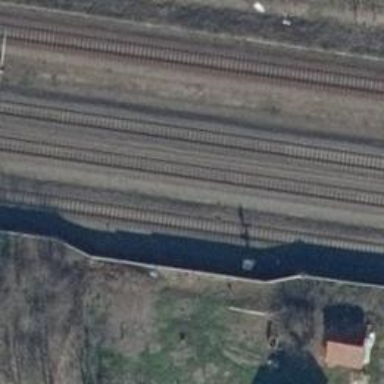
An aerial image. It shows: Railway signal.